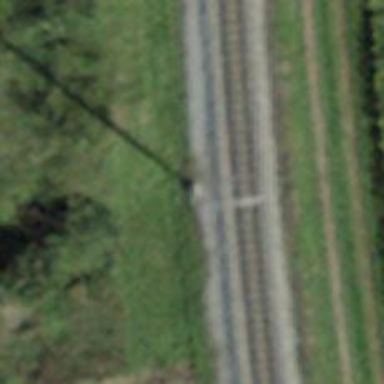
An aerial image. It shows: Power pole.